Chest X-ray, AP view. Patient: 47 years old, sex F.
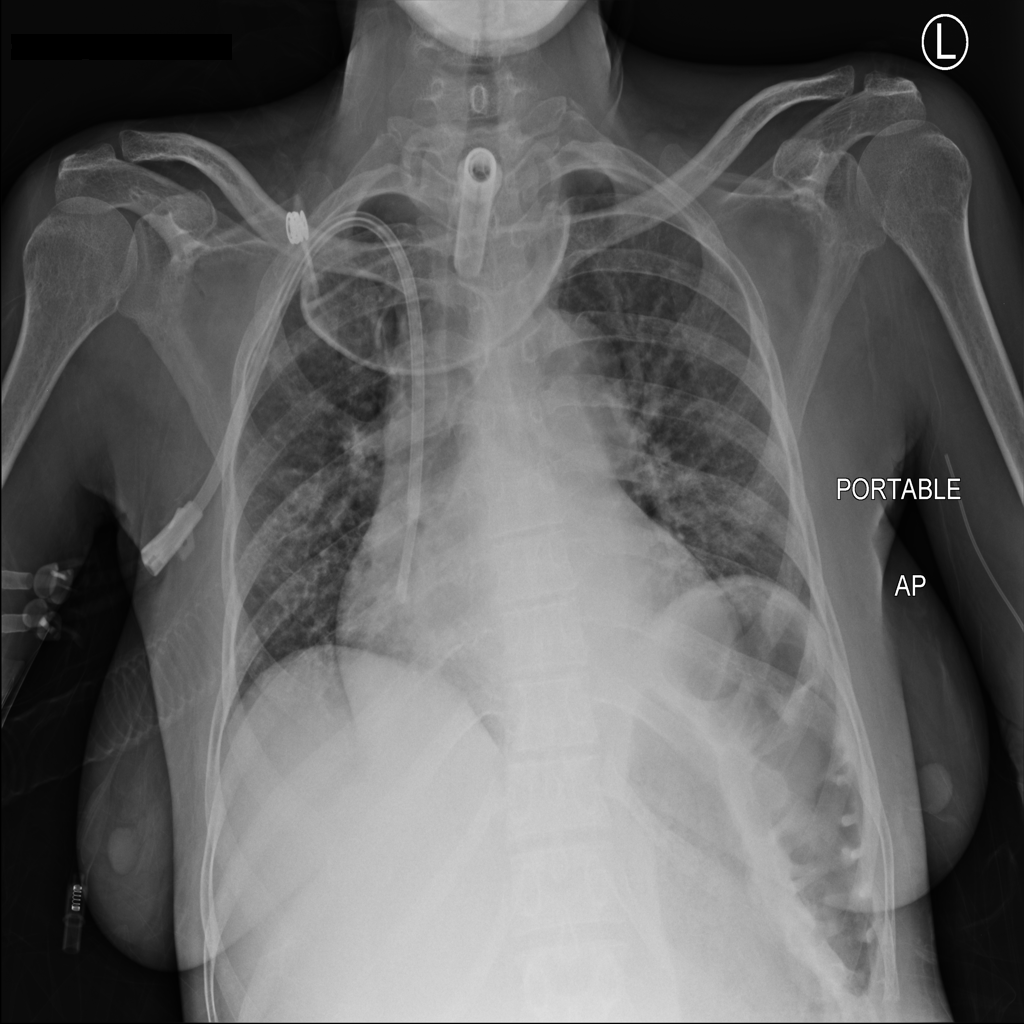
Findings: Cardiomegaly